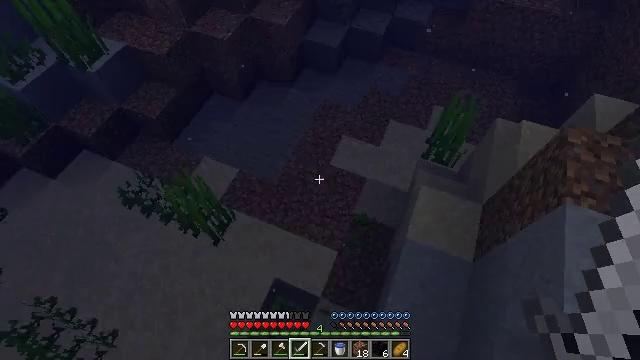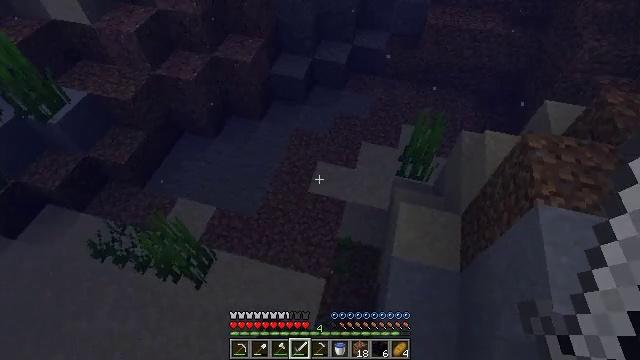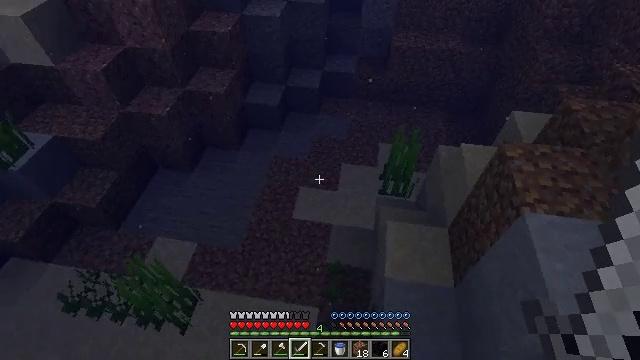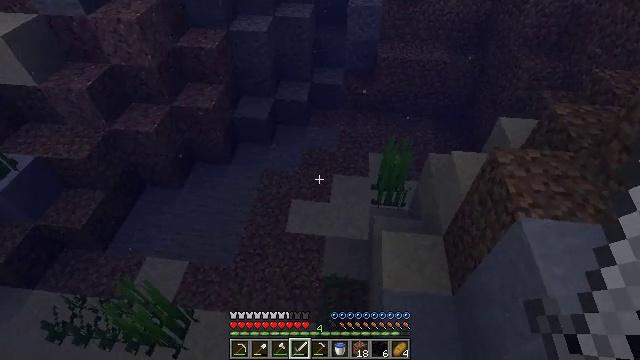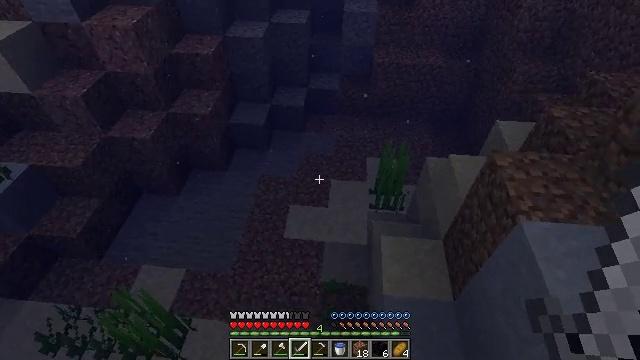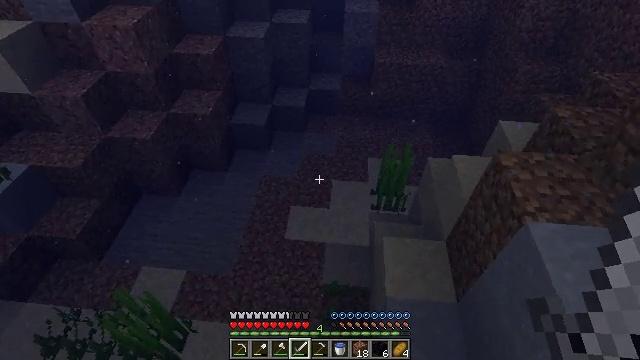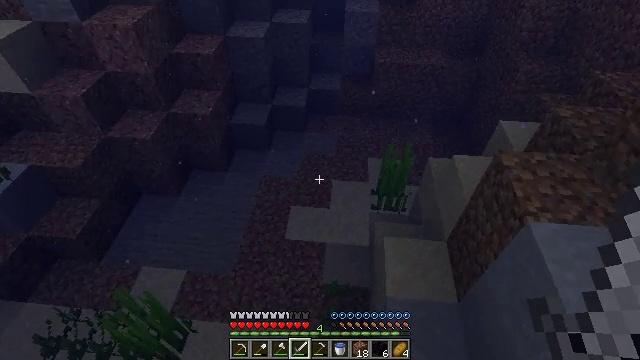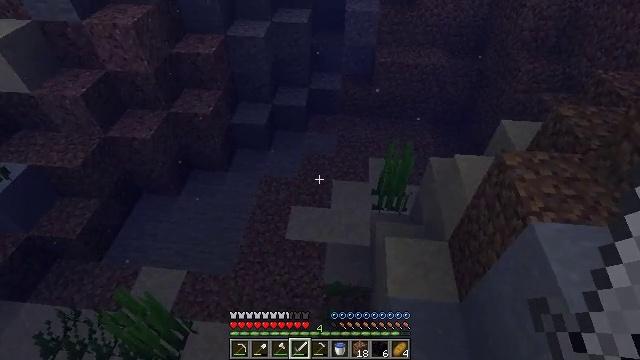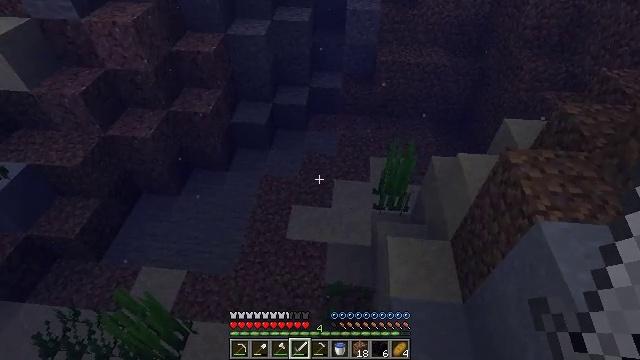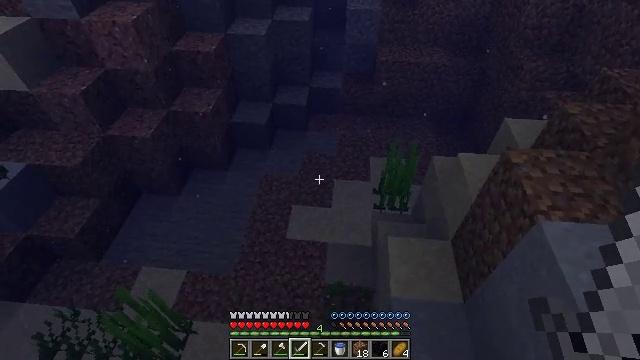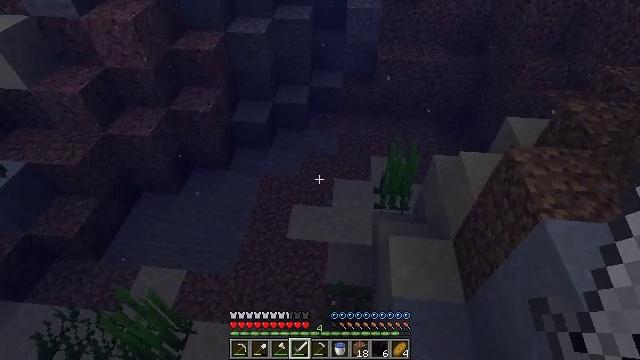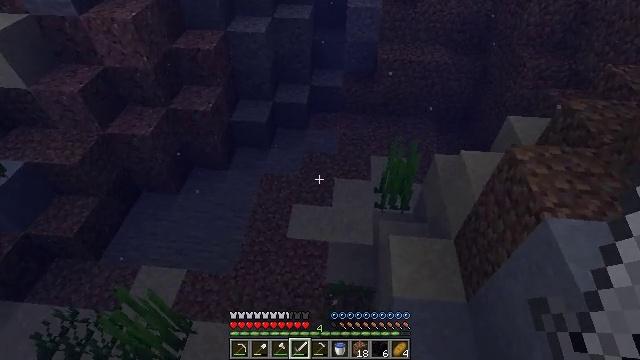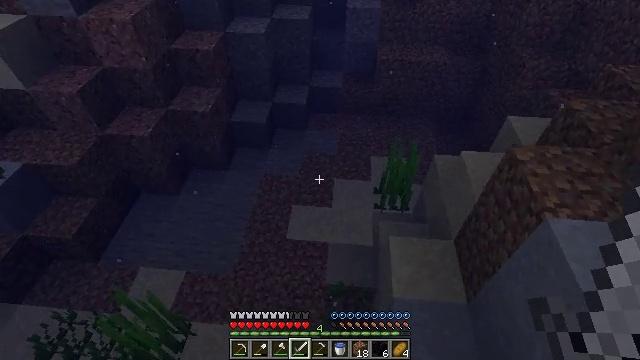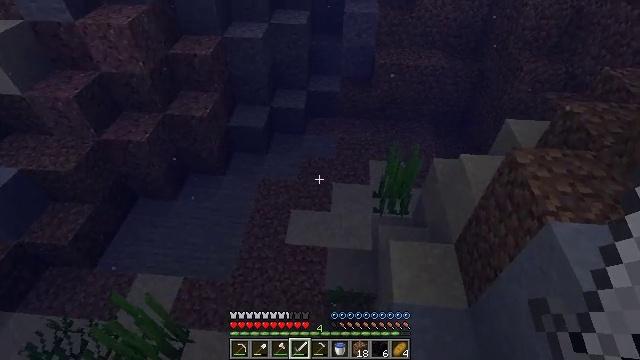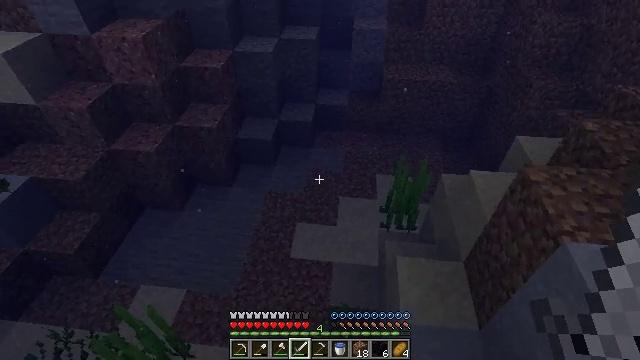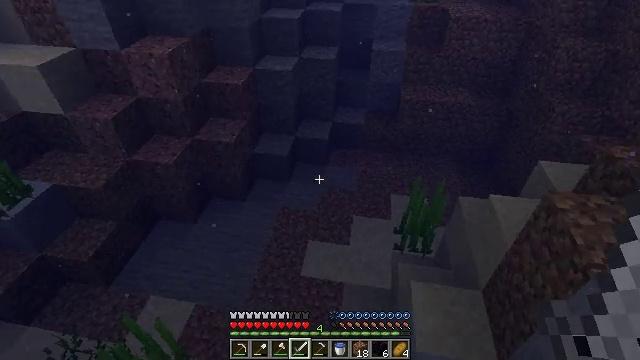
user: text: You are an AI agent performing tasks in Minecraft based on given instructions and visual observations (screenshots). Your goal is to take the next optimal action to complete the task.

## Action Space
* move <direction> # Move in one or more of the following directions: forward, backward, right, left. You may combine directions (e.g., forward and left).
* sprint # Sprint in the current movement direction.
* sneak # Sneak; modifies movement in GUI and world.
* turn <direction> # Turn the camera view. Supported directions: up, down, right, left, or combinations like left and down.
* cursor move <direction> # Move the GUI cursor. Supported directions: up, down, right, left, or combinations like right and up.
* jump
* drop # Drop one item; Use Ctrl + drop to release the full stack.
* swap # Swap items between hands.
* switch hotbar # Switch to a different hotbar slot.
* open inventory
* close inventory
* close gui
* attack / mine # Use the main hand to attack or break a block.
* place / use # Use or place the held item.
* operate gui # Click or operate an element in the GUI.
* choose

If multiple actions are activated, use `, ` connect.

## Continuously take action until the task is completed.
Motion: motion action
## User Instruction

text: Break the tall seagrass.
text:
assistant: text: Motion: turn right and up
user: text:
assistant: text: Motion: turn right and up
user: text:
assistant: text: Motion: turn right and up
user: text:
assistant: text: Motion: no_op
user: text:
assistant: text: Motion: no_op
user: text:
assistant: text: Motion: no_op
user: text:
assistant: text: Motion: no_op
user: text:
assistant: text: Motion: no_op
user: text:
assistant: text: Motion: no_op
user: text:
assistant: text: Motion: no_op
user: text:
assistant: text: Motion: no_op
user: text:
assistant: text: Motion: move forward
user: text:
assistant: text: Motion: move forward and move left
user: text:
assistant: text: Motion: move forward and move left, turn left and up
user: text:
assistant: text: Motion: move forward and move left, turn left and up
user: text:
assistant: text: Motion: move forward and move left, turn left and up
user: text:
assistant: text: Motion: move forward and move left, turn left and up
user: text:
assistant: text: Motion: move forward and move left, turn left and up
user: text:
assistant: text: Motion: move forward and move left, turn left and up
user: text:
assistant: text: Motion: move forward and move left, turn left and up
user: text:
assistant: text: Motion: move forward and move left
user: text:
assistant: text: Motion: move forward and move left
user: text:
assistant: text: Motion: move forward and move left
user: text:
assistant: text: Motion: move forward and move left
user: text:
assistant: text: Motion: move forward and move left
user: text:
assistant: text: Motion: move forward and move left
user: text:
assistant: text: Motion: move forward and move left
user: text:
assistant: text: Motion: move forward and move left
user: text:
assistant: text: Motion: move forward and move left
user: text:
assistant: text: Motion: move forward and move left